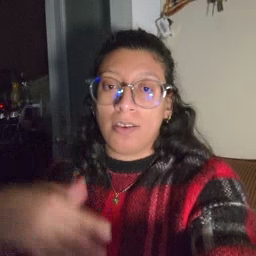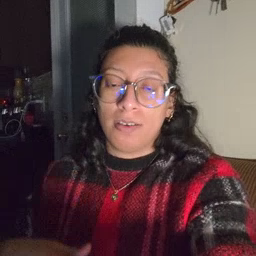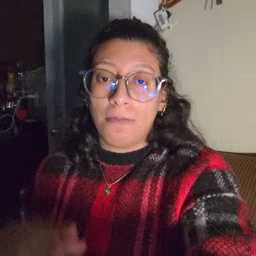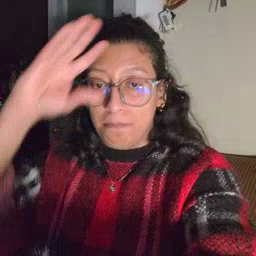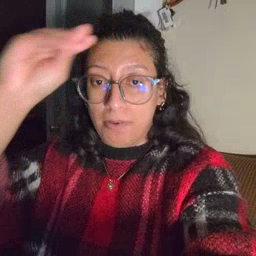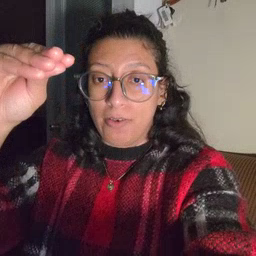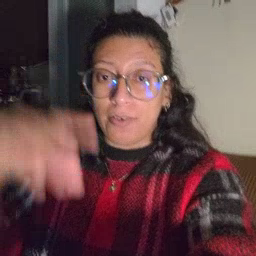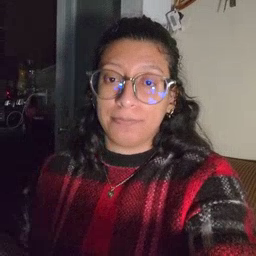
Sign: boy